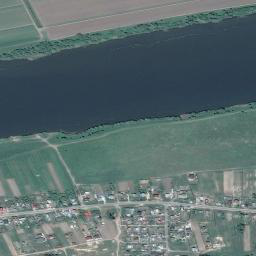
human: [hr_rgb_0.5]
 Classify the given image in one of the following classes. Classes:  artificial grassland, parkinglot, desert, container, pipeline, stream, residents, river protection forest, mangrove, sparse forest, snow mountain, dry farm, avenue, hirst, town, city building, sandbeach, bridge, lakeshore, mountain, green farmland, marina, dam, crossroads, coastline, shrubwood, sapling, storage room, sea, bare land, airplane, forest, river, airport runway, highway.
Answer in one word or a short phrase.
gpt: river